Field crop: maize
Growth stage: 2
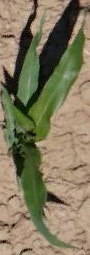
Species: maize